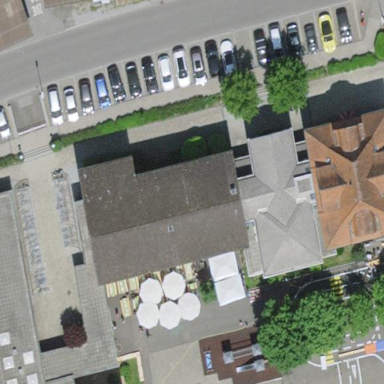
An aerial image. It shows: Kindergarten building.